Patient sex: F
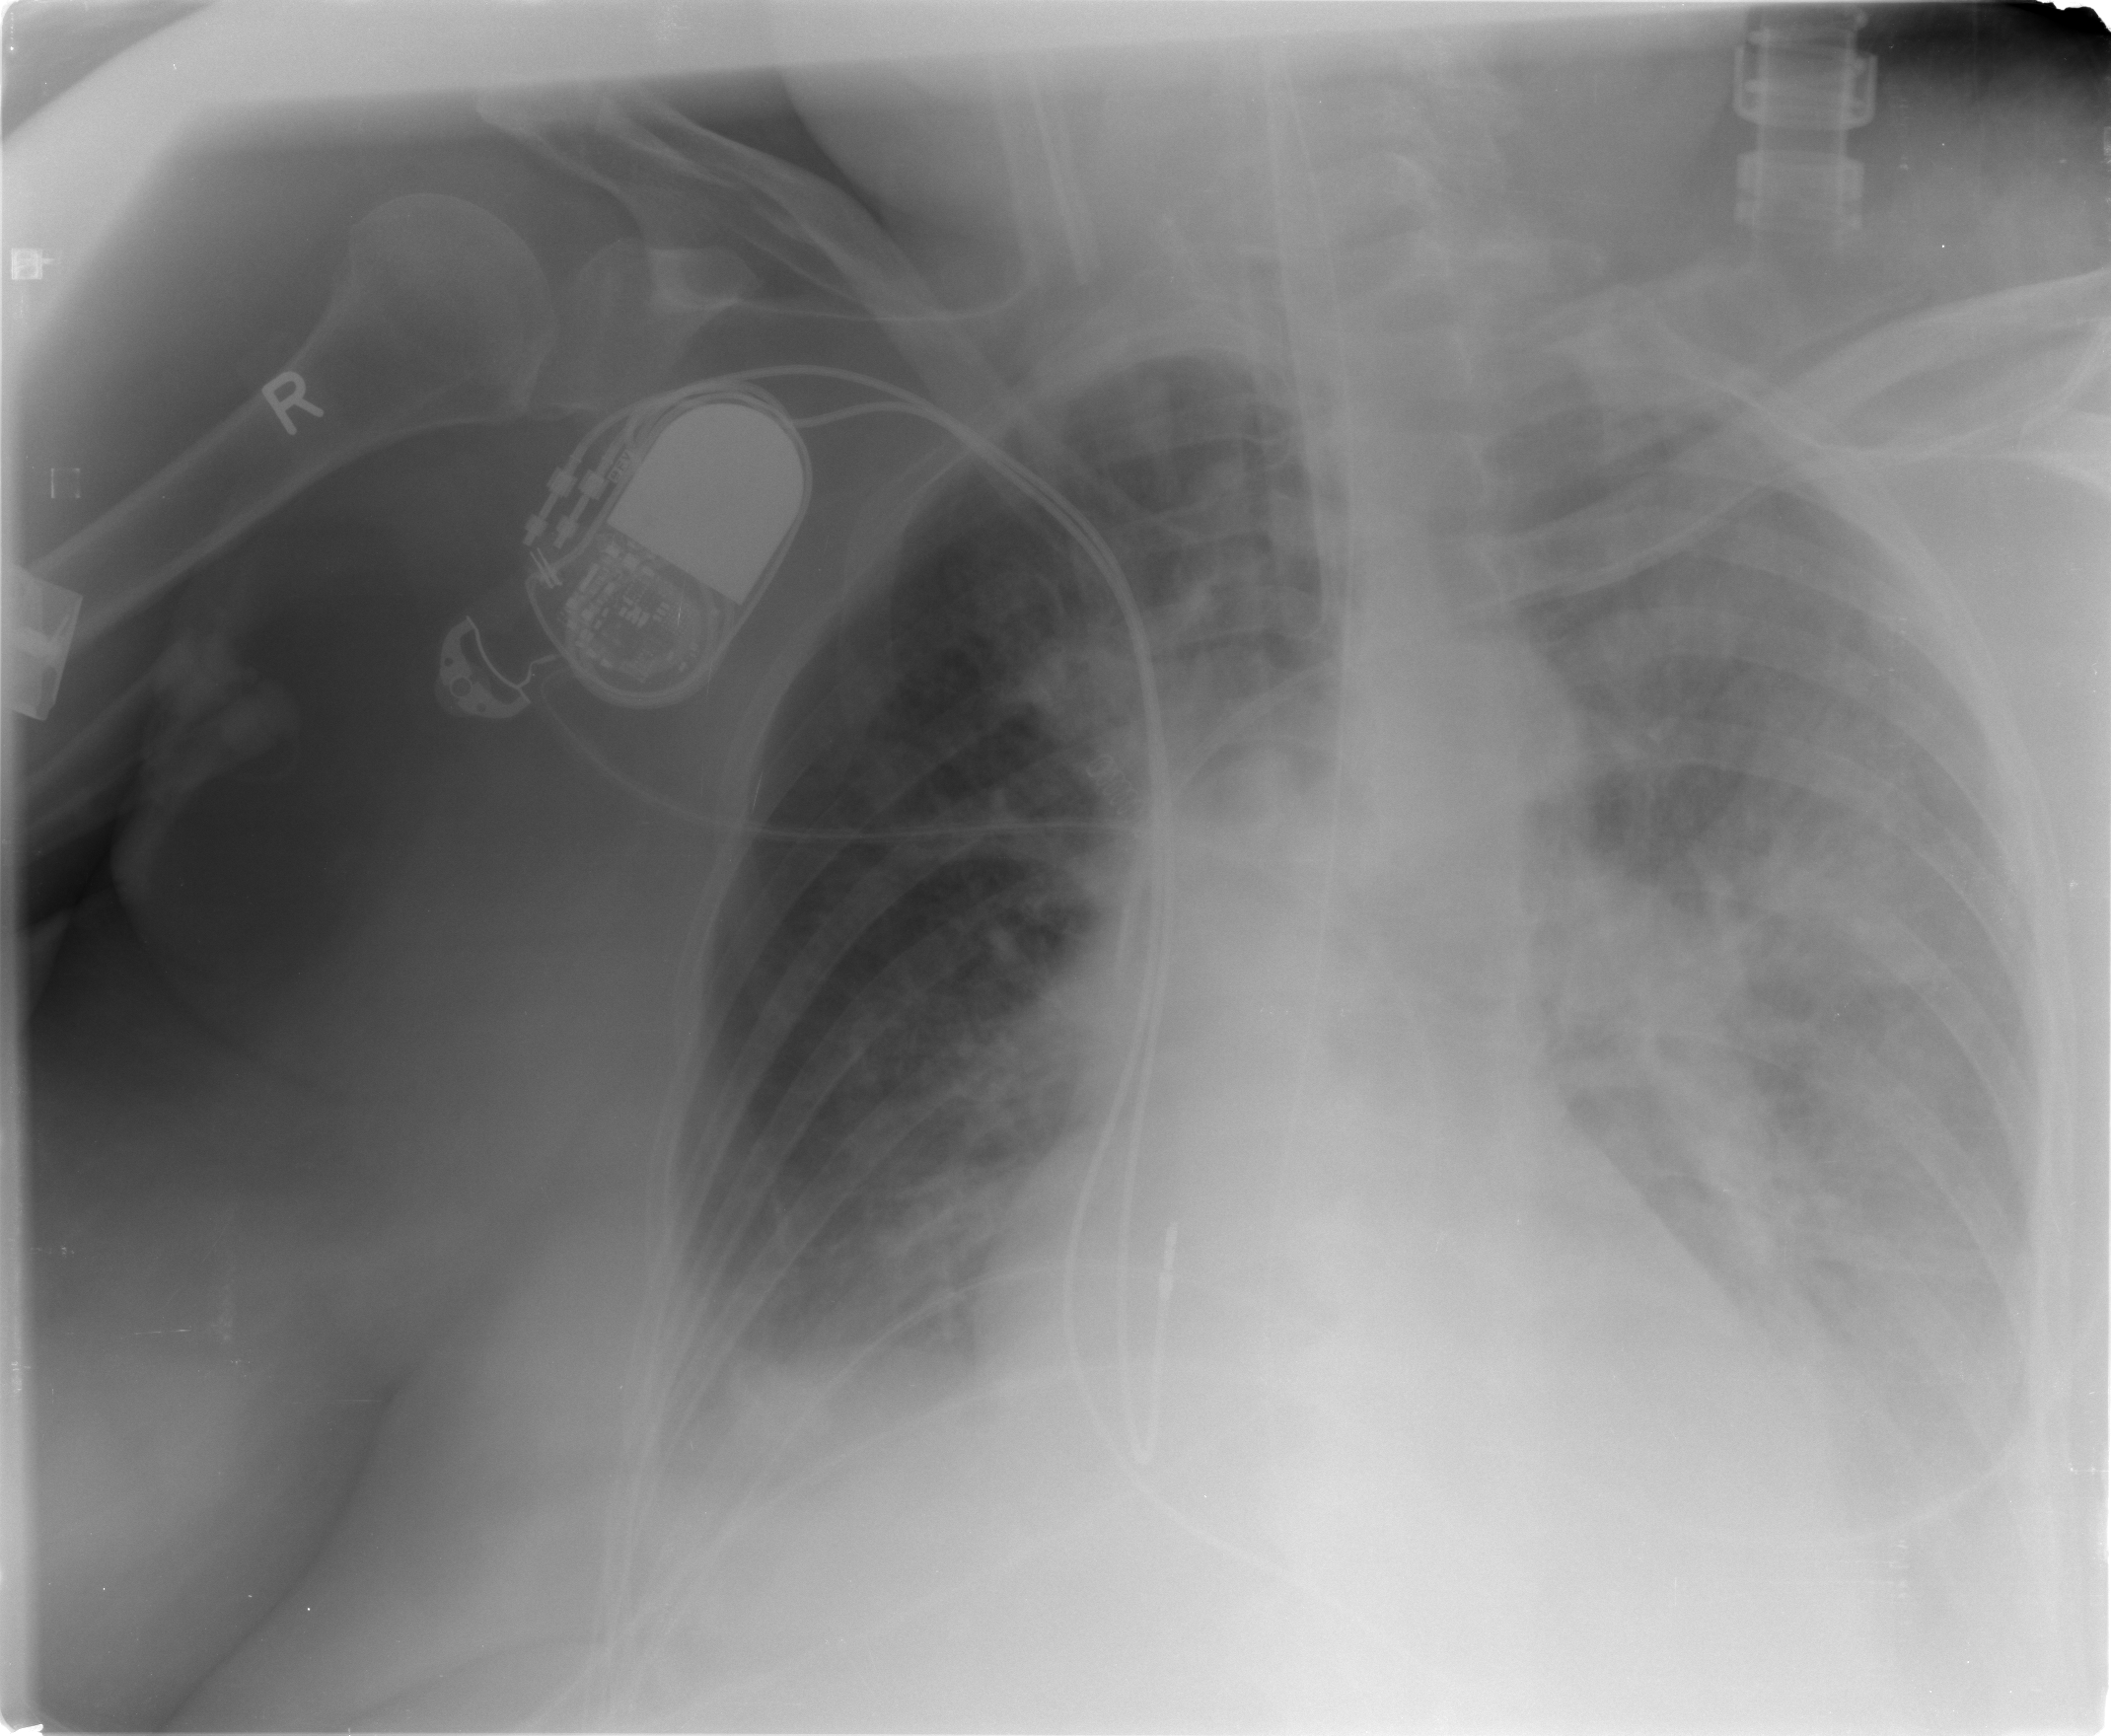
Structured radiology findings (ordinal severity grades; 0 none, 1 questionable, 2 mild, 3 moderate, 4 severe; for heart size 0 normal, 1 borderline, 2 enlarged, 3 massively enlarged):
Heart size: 1
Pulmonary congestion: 1
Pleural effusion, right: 1
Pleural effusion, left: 2
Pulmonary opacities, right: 1
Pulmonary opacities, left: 3
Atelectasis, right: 1
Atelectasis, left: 1